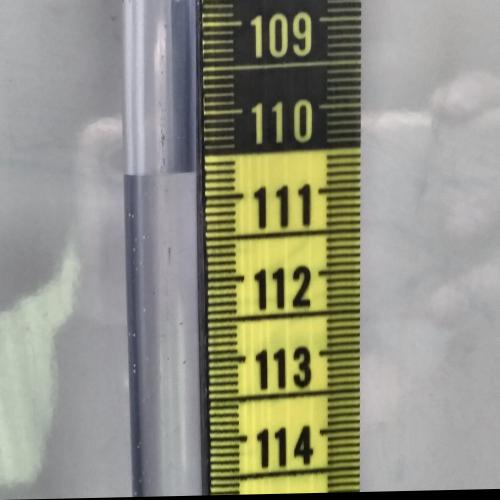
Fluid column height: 110.7 cm